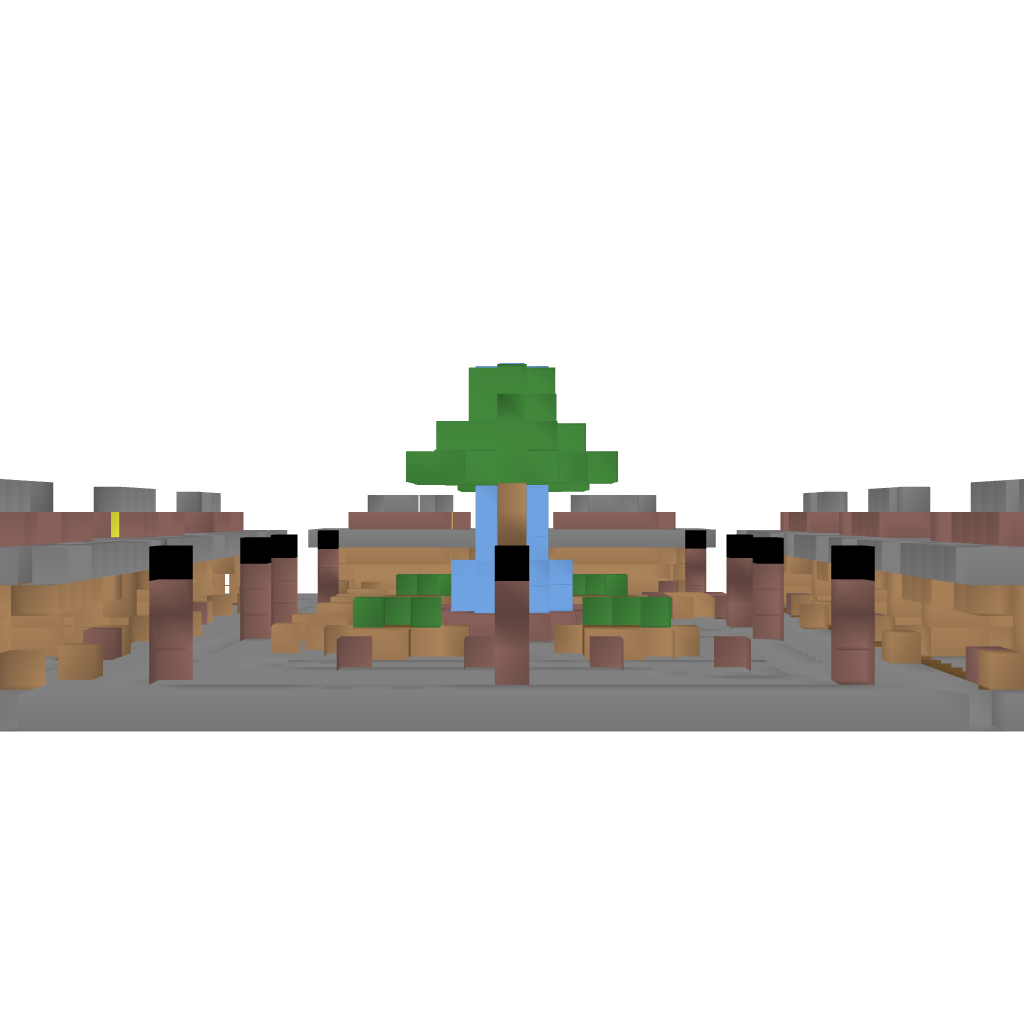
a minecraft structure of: Market Square bad low quality